Question: I'm currently working on an ecommerce project and can't work out whether to use article, section or a div to wrap the product listing.
There are multiple sections following it for things such as promos and I don't want to use div since the following sections would have a greater meaning and undermine it, however it should have a greater meaning than the following sections.

I'm considering the article tag but I cannot find an example of it being used outside of a blog. I've noticed people deem it acceptable for single items (product pages), but what approach should be used for browsing product listings?
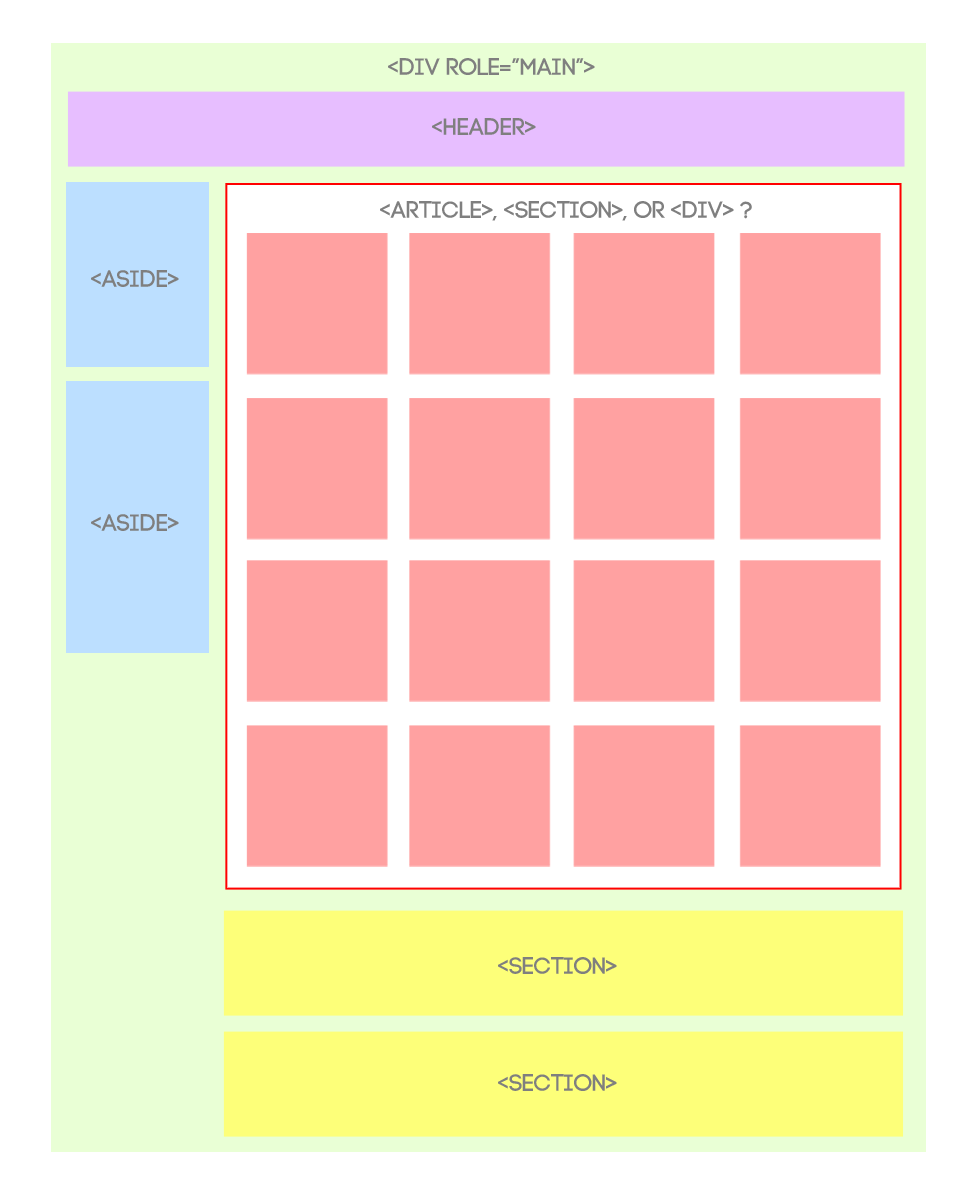
Answer: The <URL> is very instructive:
> The 'section' element represents a generic document or application section. A section, in this context, is a thematic grouping of content, typically with a heading, possibly with a footer.Note: The 'section' element is not a generic container element. When an element is needed for styling purposes or as a convenience for scripting, authors are encouraged to use the 'div' element instead.
If a number of elements are thematically related and can be grouped together under a common title (e.g. "Shoes") then wrap the products in a 'section'.
If the elements you are wrapping are not related, cannot be grouped under a common title and are just being wrapped for the purpose of styling then use a 'div'.
For completeness, the <URL>:
> a self-contained composition in a document, page, application, or site and that is, in principle, independently distributable or reusable, e.g. in syndication. This could be a forum post, a magazine or newspaper article, a blog entry, a user-submitted comment, an interactive widget or gadget, or any other independent item of content.
so your items for sale would each be an 'article' within the 'section'.
As a final side note, I wouldn't wrap the whole page in a '<div role="main">': surely the header sits of the main content.